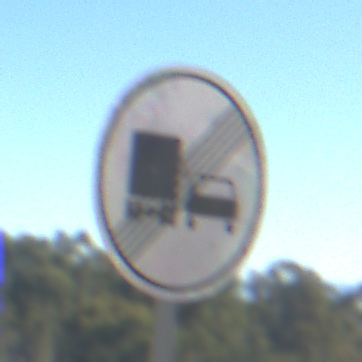
Verkehrszeichen: EndeUeberholverbotKraftfahrzeuge
Umgebung: Outdoor, RoadRail
Tageszeit: MorningAfternoon
Wetter: Clear
Licht: Natural
Jahreszeit: NotSpecified
Kontrast: HighContrast